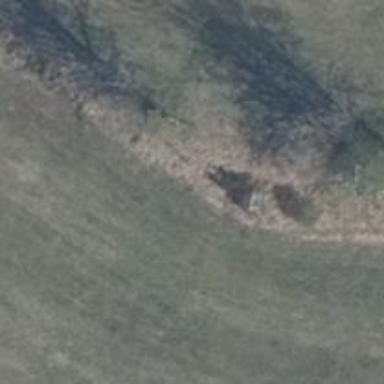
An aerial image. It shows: Hunting stand.